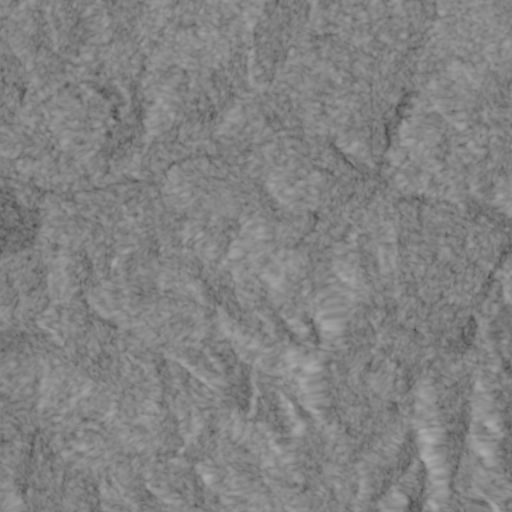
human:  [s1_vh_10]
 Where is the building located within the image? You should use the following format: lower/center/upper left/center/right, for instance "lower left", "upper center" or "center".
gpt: The building is located in the upper right of the image.
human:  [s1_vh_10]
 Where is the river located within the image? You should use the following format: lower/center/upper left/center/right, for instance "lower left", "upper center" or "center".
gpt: The river is located in the lower left of the image.
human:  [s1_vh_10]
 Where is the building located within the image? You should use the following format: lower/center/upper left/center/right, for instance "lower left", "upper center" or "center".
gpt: The building is located in the upper right of the image.
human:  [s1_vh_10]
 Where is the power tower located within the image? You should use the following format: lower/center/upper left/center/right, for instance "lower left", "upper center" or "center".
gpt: There is no power tower in the image.

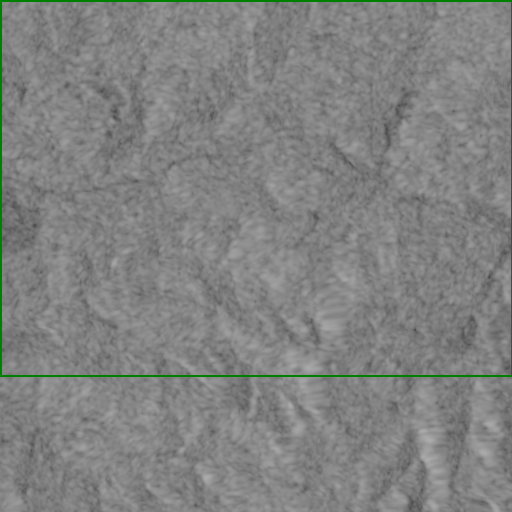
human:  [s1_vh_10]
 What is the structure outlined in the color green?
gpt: The structure outlined in green is a park.
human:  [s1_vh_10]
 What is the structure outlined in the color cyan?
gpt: There is no cyan outline.